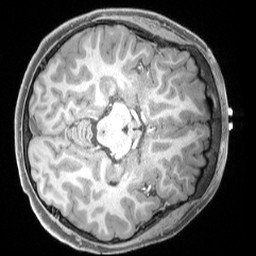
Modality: T1w
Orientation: axial
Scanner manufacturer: siemens
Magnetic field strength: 3 T
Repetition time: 2.4 s
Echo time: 0.00224 s